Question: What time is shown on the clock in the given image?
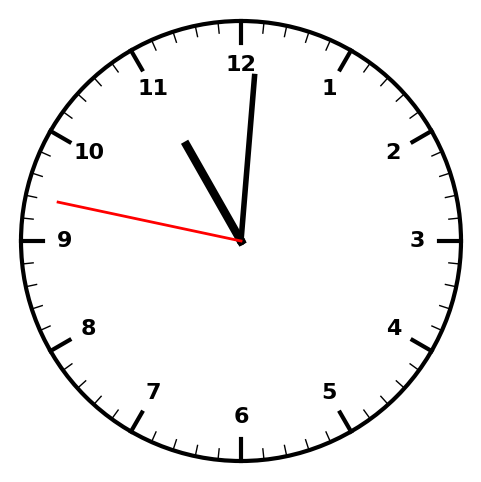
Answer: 11:00:47